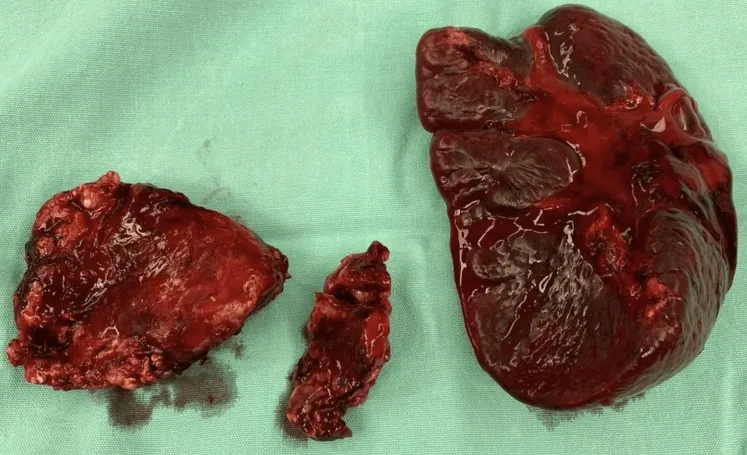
Surgical specimen. . Distal pancreatectomy with splenectomy.
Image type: medical_photograph (other_medical_photograph)